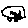
Label: car